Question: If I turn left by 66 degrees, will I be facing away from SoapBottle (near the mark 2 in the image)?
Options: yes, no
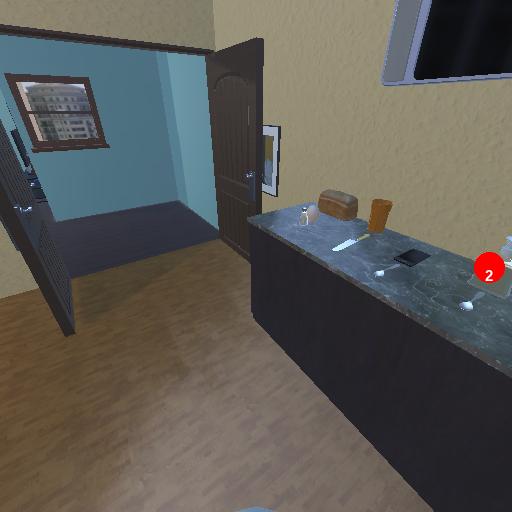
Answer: yes